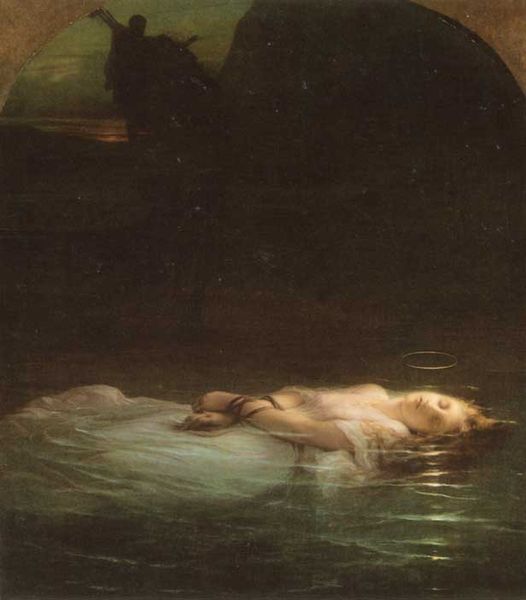
Titel: La jeune martyre, Die junge Märtyrerin
Künstler: Paul Delaroche
Standort: Paris
Institution: Musée du Louvre
Schlagwörter: berg, blau, dunkel, gemälde, hand, haut, himmel, kopf, mann, meer, schatten, schlaf, wasser, weiß, wolken, fluss, grün, landschaft, mädchen, see, teich, ufer, busen, frau, frisur, haar, hell, hintergrund, kleid, licht, mund, nacht, nase, orange, schwarz, malerei, jung, arme, augen, blass, gesicht, leiche, mord, stein, tod, tot, hände, tischbein, öl, hügel, natur, spiegelung, brücke, gewässer, sonne, figur, gewand, haare, lange haare, schnur, höhle, hübsch, lippen, locken, schön, boot, reiter, fesseln, ruhig, wellen, liegen, düster, bogen, gelenke, fels, sonnenuntergang, silhouette, treiben, rundbogen, romantik, reflexe, glanz, ring, lichtreflexe, wei, mond, seil, schwimmen, selbstmord, jungfrau, tote, tauchen, schiller, schattenriss, zwickel, wellig, schein, heiligenschein, dunke, leichnam, grotte, grünlich, heilige, heilig, schwebend, unheimlich, ophelia, tropfen, reifen, dumpf, mörder, aureole, verschattet, fessel, verbrechen, schwrz, gefesselt, offenes haar, füssli, styx, ertrinken, ertrunken, shakespear, themse, hamlet, wasserleiche, suizid, stumm, non, handgelenke, armel, freitod, ertrunkene, freitot, handfesseln, kontrat, ofelia, seblstmord, en, gemä#lde, tot#, gottesurteil, schattensilhouette, friedriech